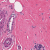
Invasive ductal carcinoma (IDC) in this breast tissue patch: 0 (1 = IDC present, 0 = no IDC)